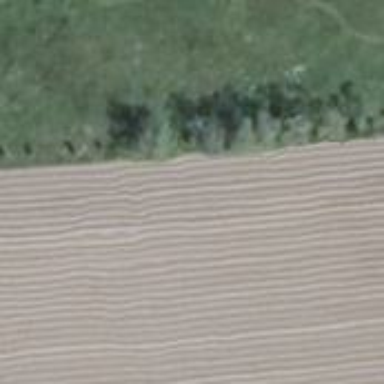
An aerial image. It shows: Row of deciduous broadleaved trees.